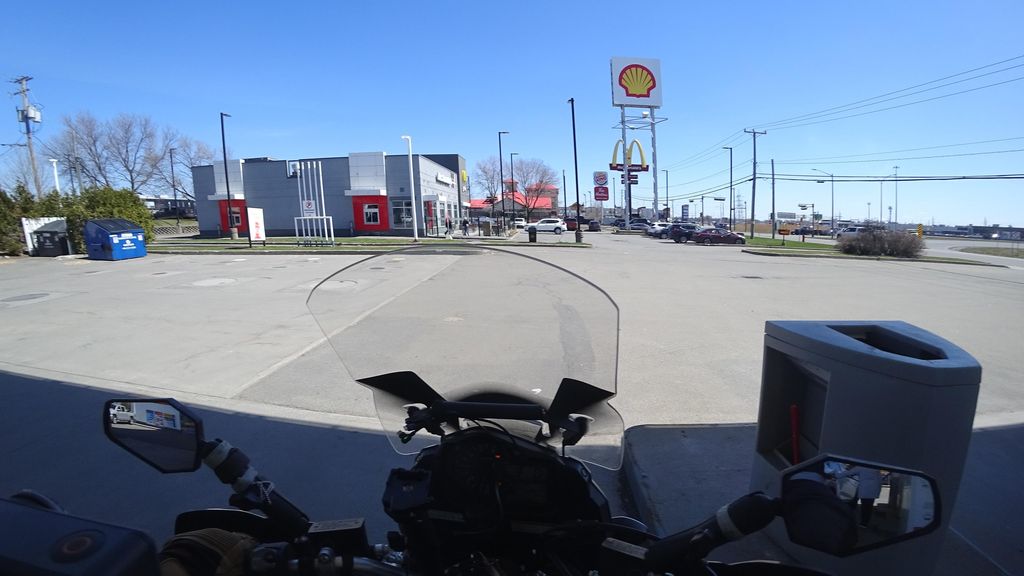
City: quebec_city